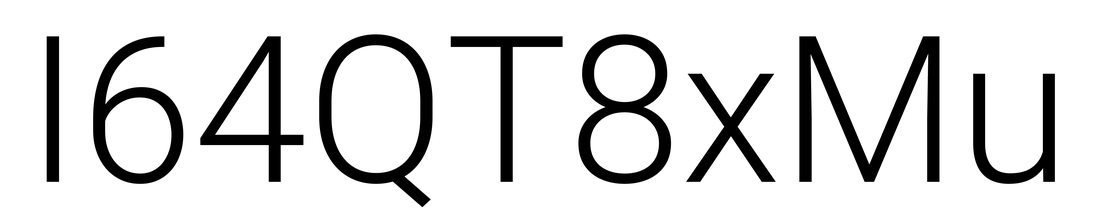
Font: Roboto_Light